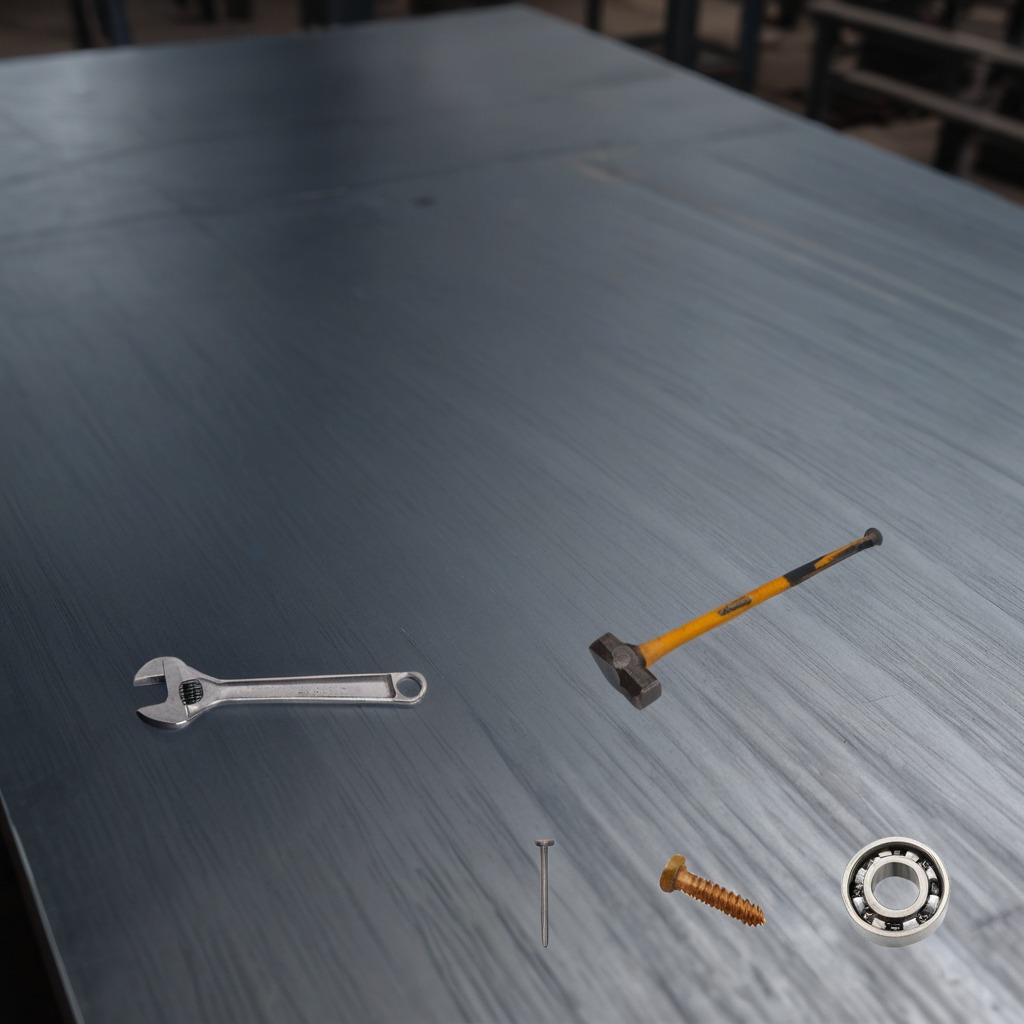
A metal ball bearing, a hammer, an iron nail, a metal machine screw, and a wrench are lying on a cold steel table in a mining workshop.